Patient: sex F, age 68
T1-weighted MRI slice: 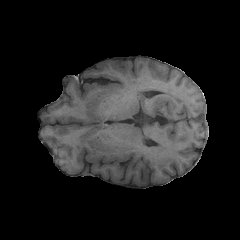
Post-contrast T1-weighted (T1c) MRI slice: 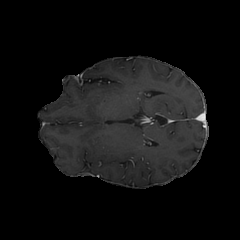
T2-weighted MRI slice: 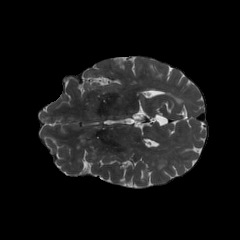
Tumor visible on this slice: yes
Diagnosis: Glioblastoma, IDH-wildtype
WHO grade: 4